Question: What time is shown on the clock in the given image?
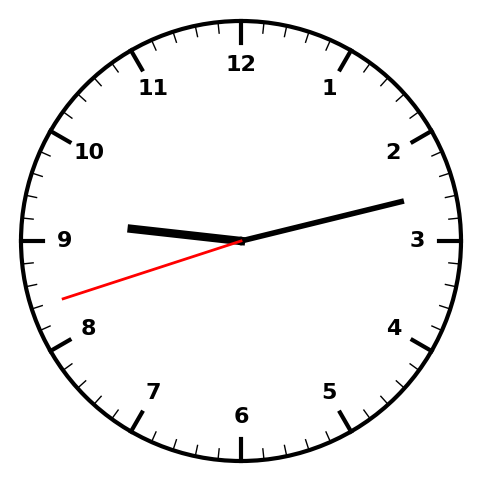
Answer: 09:12:42